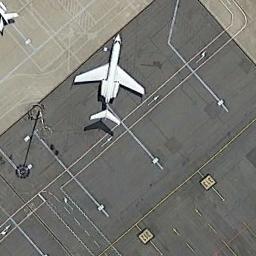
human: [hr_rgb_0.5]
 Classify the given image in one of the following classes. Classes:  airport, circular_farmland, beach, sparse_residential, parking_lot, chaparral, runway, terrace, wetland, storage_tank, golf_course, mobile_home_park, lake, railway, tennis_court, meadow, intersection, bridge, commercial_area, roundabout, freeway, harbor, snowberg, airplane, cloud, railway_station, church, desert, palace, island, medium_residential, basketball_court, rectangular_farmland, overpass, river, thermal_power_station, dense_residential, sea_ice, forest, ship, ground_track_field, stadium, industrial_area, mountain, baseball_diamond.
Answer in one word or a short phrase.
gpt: airplane